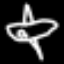
Label: airplane